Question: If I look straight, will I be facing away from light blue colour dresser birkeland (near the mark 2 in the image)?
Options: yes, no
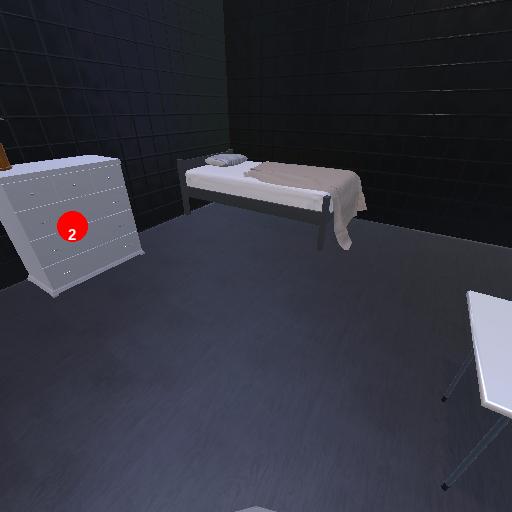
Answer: yes